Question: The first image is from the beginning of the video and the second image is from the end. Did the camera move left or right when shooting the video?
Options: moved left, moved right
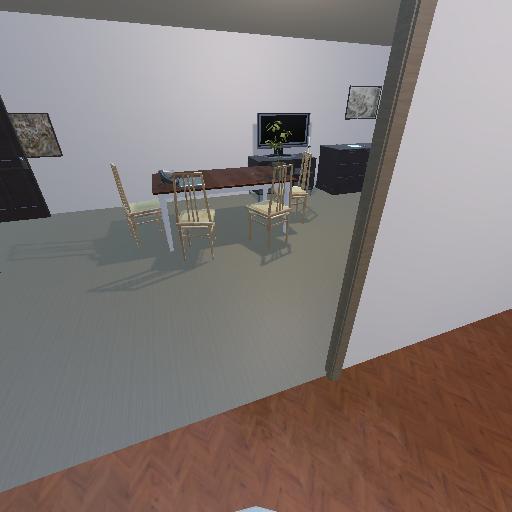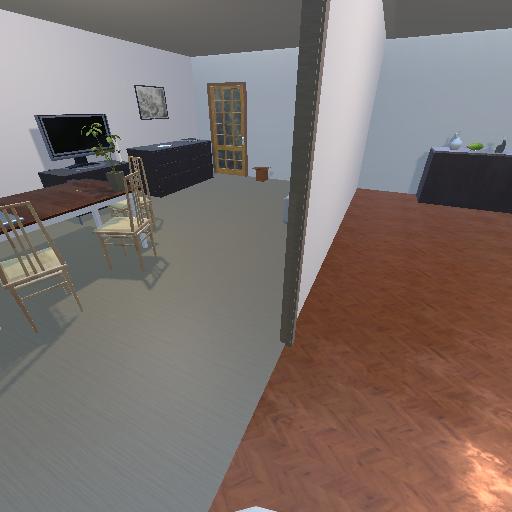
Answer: moved left